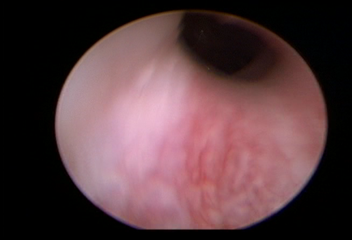
Modality: WLC
Class: Normal mucosa
Bladder cancer association: No